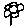
Label: flower